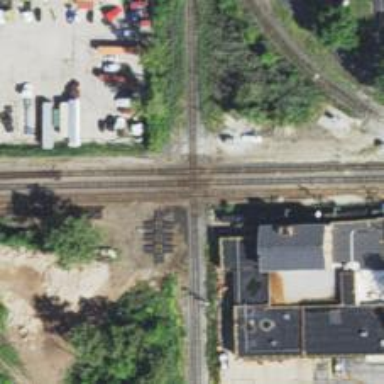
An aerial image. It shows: Railway crossing.